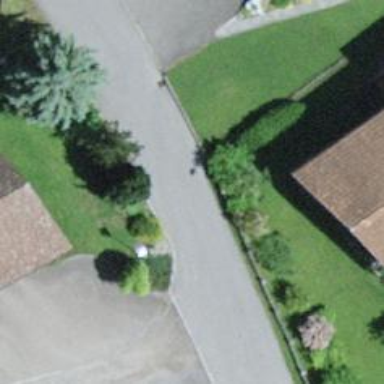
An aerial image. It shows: Residential road with asphalt surface.